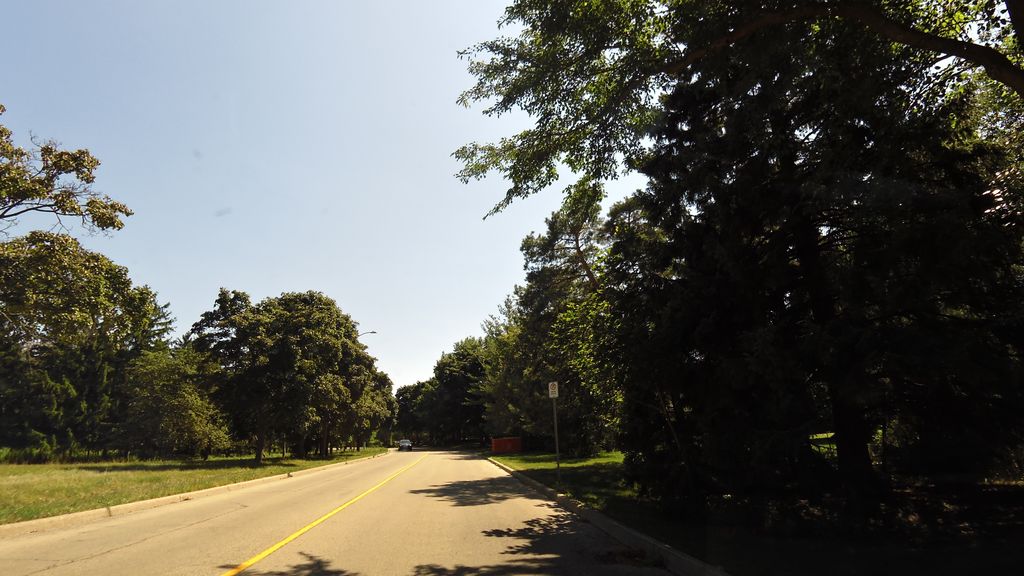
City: hamilton